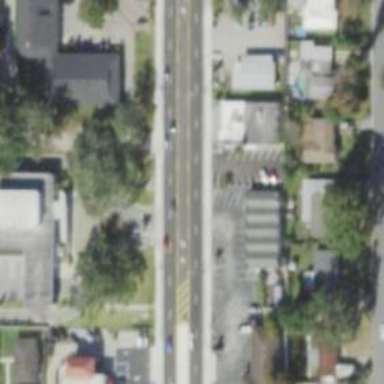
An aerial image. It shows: Primary highway with asphalt surface and separate sidewalk.